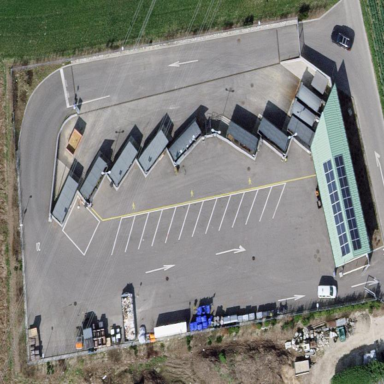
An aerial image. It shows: Recycling center.